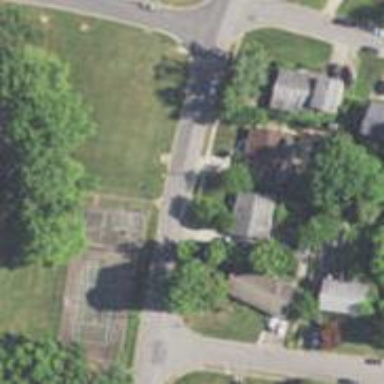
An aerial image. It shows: Residential road with asphalt surface and sidewalk on the left side.